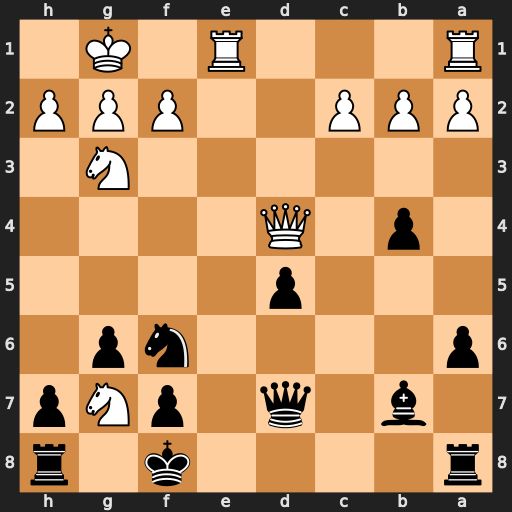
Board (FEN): r4k1r/1b1q1pNp/p4np1/3p4/1p1Q4/6N1/PPP2PPP/R3R1K1
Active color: b
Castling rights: -
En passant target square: -
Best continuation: Kxg7 Nh5+ gxh5